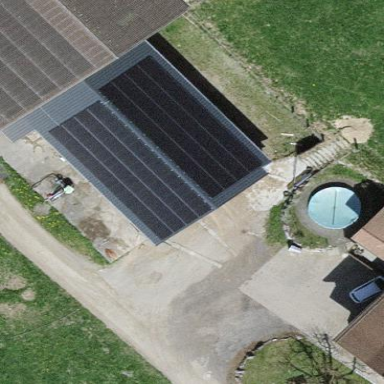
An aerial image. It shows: Solar photovoltaic panel generator.